На рисунке показаны четыре небольших бруска $a$, $b$, $c$ и $d$, лежащие на гладкой горизонтальной поверхности, масса каждого из них равна $m$. Бруски $a$ и $b$ соединены пружиной, имеющей жёсткость $k_1$ и длину $l$ в недеформированном состоянии. Пружина такой же длины и жёсткости $k_2$ соединяет бруски $c$ и $d$. Центры масс всех четырёх брусков находятся на одной прямой. Все столкновения между $b$ и $c$ абсолютно упругие, и время столкновений очень мало. В начальный момент времени бруски $c$ и $d$ покоятся, а бруски $a$ и $b$ движутся вправо с одинаковой скоростью $v_0$; обе пружины не натянуты.
Выясните, как будут в дальнейшем двигаться бруски, если $k_1=k_2$.
Выясните, как будут в дальнейшем двигаться бруски, если $k_1=4k_2$.
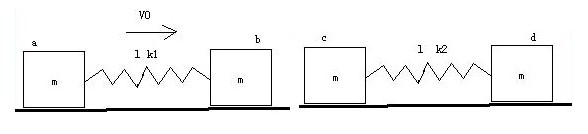
Выясните, как будут в дальнейшем двигаться бруски, если $k_1=k_2$.
Ответ: При $t\in\left(0;\frac{\pi}{\omega_0}\right)$ $$\begin{cases} x_a=\frac{1}{2}v_0t+\frac{v_0}{2\omega_0}\sin{\omega_0t}-l\\ x_b=\frac{1}{2}v_0-t\frac{v_0}{2\omega_0}\sin{\omega_0t}\\ x_c=\frac{1}{2}v_0t+\frac{v_0}{2\omega_0}\sin{\omega_0t}\\ x_d=\frac{1}{2}v_0t-\frac{v_0}{2\omega_0}\sin{\omega_0t}+l \end{cases}$$ при $t\in\left(\frac{\pi}{\omega_0};+\infty\right)$ $$\begin{cases} x_a=\frac{\pi v_0}{2\omega_0}-l\\ x_b=\frac{\pi v_0}{2\omega_0}\\ x_c=v_0t-\frac{\pi v_0}{2\omega_0}\\ x_c=v_0t-\frac{\pi v_0}{2\omega_0}+l \end{cases}$$ где $\omega_0=\sqrt{\frac{2k}{m}}$. Точка, в которой первый раз сталкиваются $b$ и $c$, принимается за $x=0$.

Выясните, как будут в дальнейшем двигаться бруски, если $k_1=4k_2$.
Ответ: Бруски будут двигаться вправо со средней скоростью $\frac{v_0}{2}$. В моменты времени $\frac{4n\pi v_0}{\omega_2},\ n\in\mathbb{Z}_+$ бруски $b$ и $c$ будут сталкиваться (тогда $v_a=v_b=v_0$ и $v_c=v_d=0$) и обмениваться скоростями. В моменты времени $\frac{(2n-1)2\pi v_0}{\omega_2},\ n\in\mathbb{Z}_+$ бруски $b$ и $c$ будут соприкасаться (тогда $v_b=v_c=0$, $v_a=v_d=v_0$), однако не будут взаимодействовать друг в другом. Здесь $\omega_2=\sqrt{\frac{2k_2}{m}}$.
Темы:
T, Механика, Динамика, Китайские, Пружина